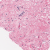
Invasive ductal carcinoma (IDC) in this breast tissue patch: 0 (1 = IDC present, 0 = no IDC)